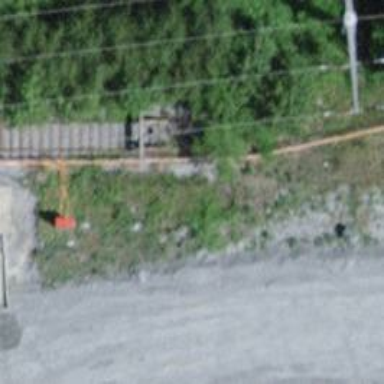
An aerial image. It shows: Railway buffer stop.